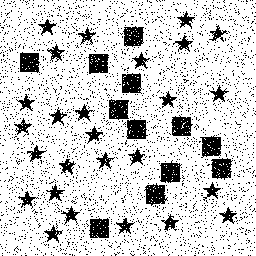
Squares: 12
Triangles: 0
Stars: 26
Total shapes: 38